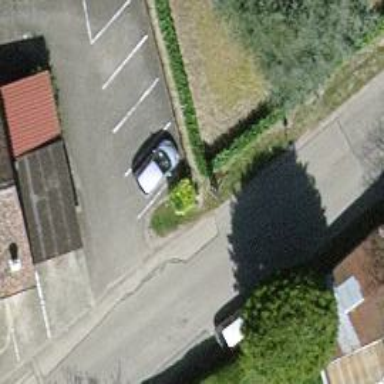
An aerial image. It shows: Hedge acting as barrier.